Field crop: maize
Growth stage: 2
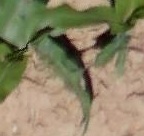
Species: maize